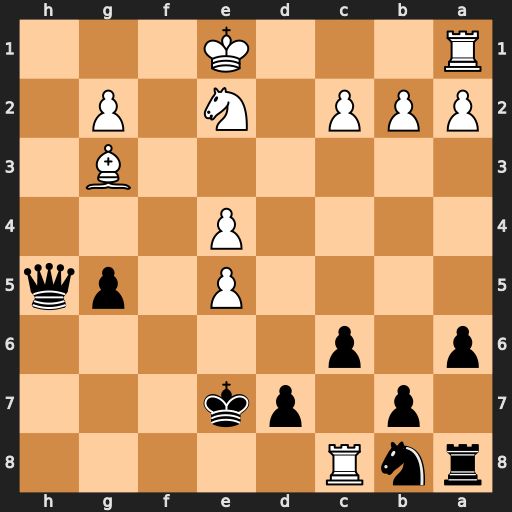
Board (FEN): rnR5/1p1pk3/p1p5/4P1pq/4P3/6B1/PPP1N1P1/R3K3
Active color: b
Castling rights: Q
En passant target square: -
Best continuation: Qh1+ Kd2 Qxa1